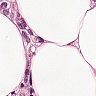
Metastatic tissue present: yes